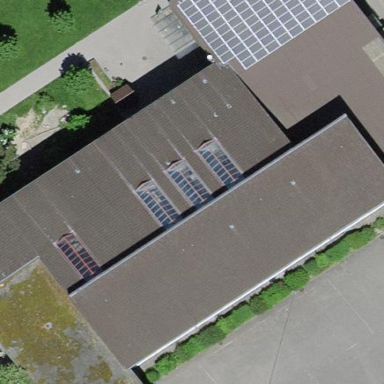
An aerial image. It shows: School building.